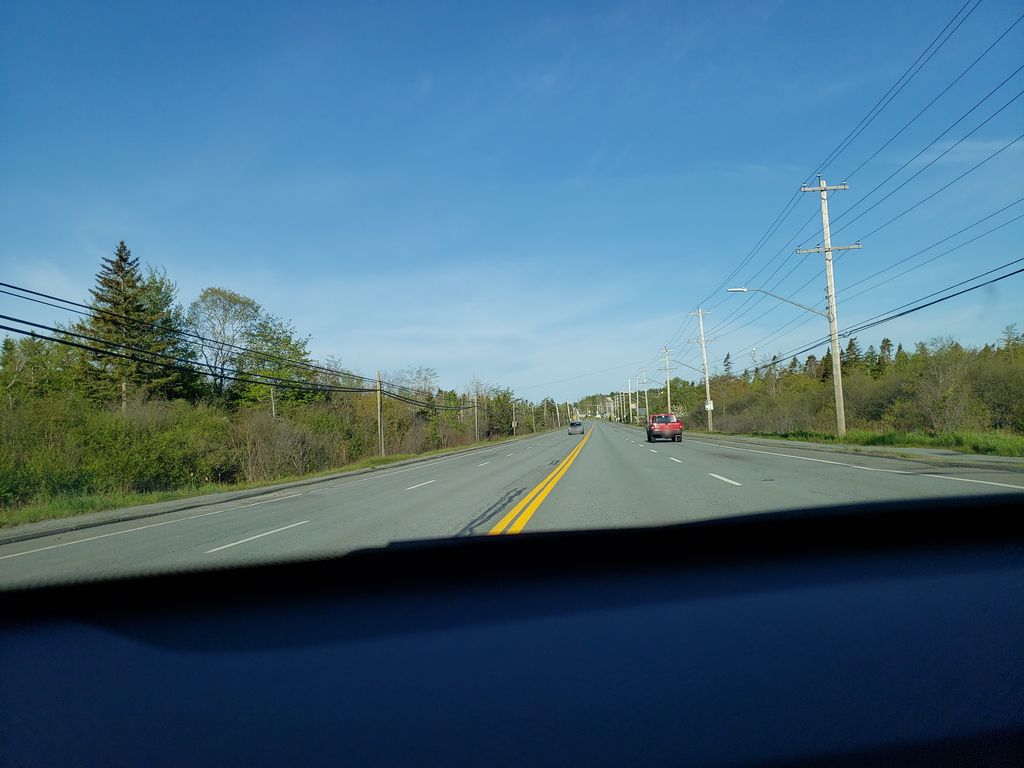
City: halifax